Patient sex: M
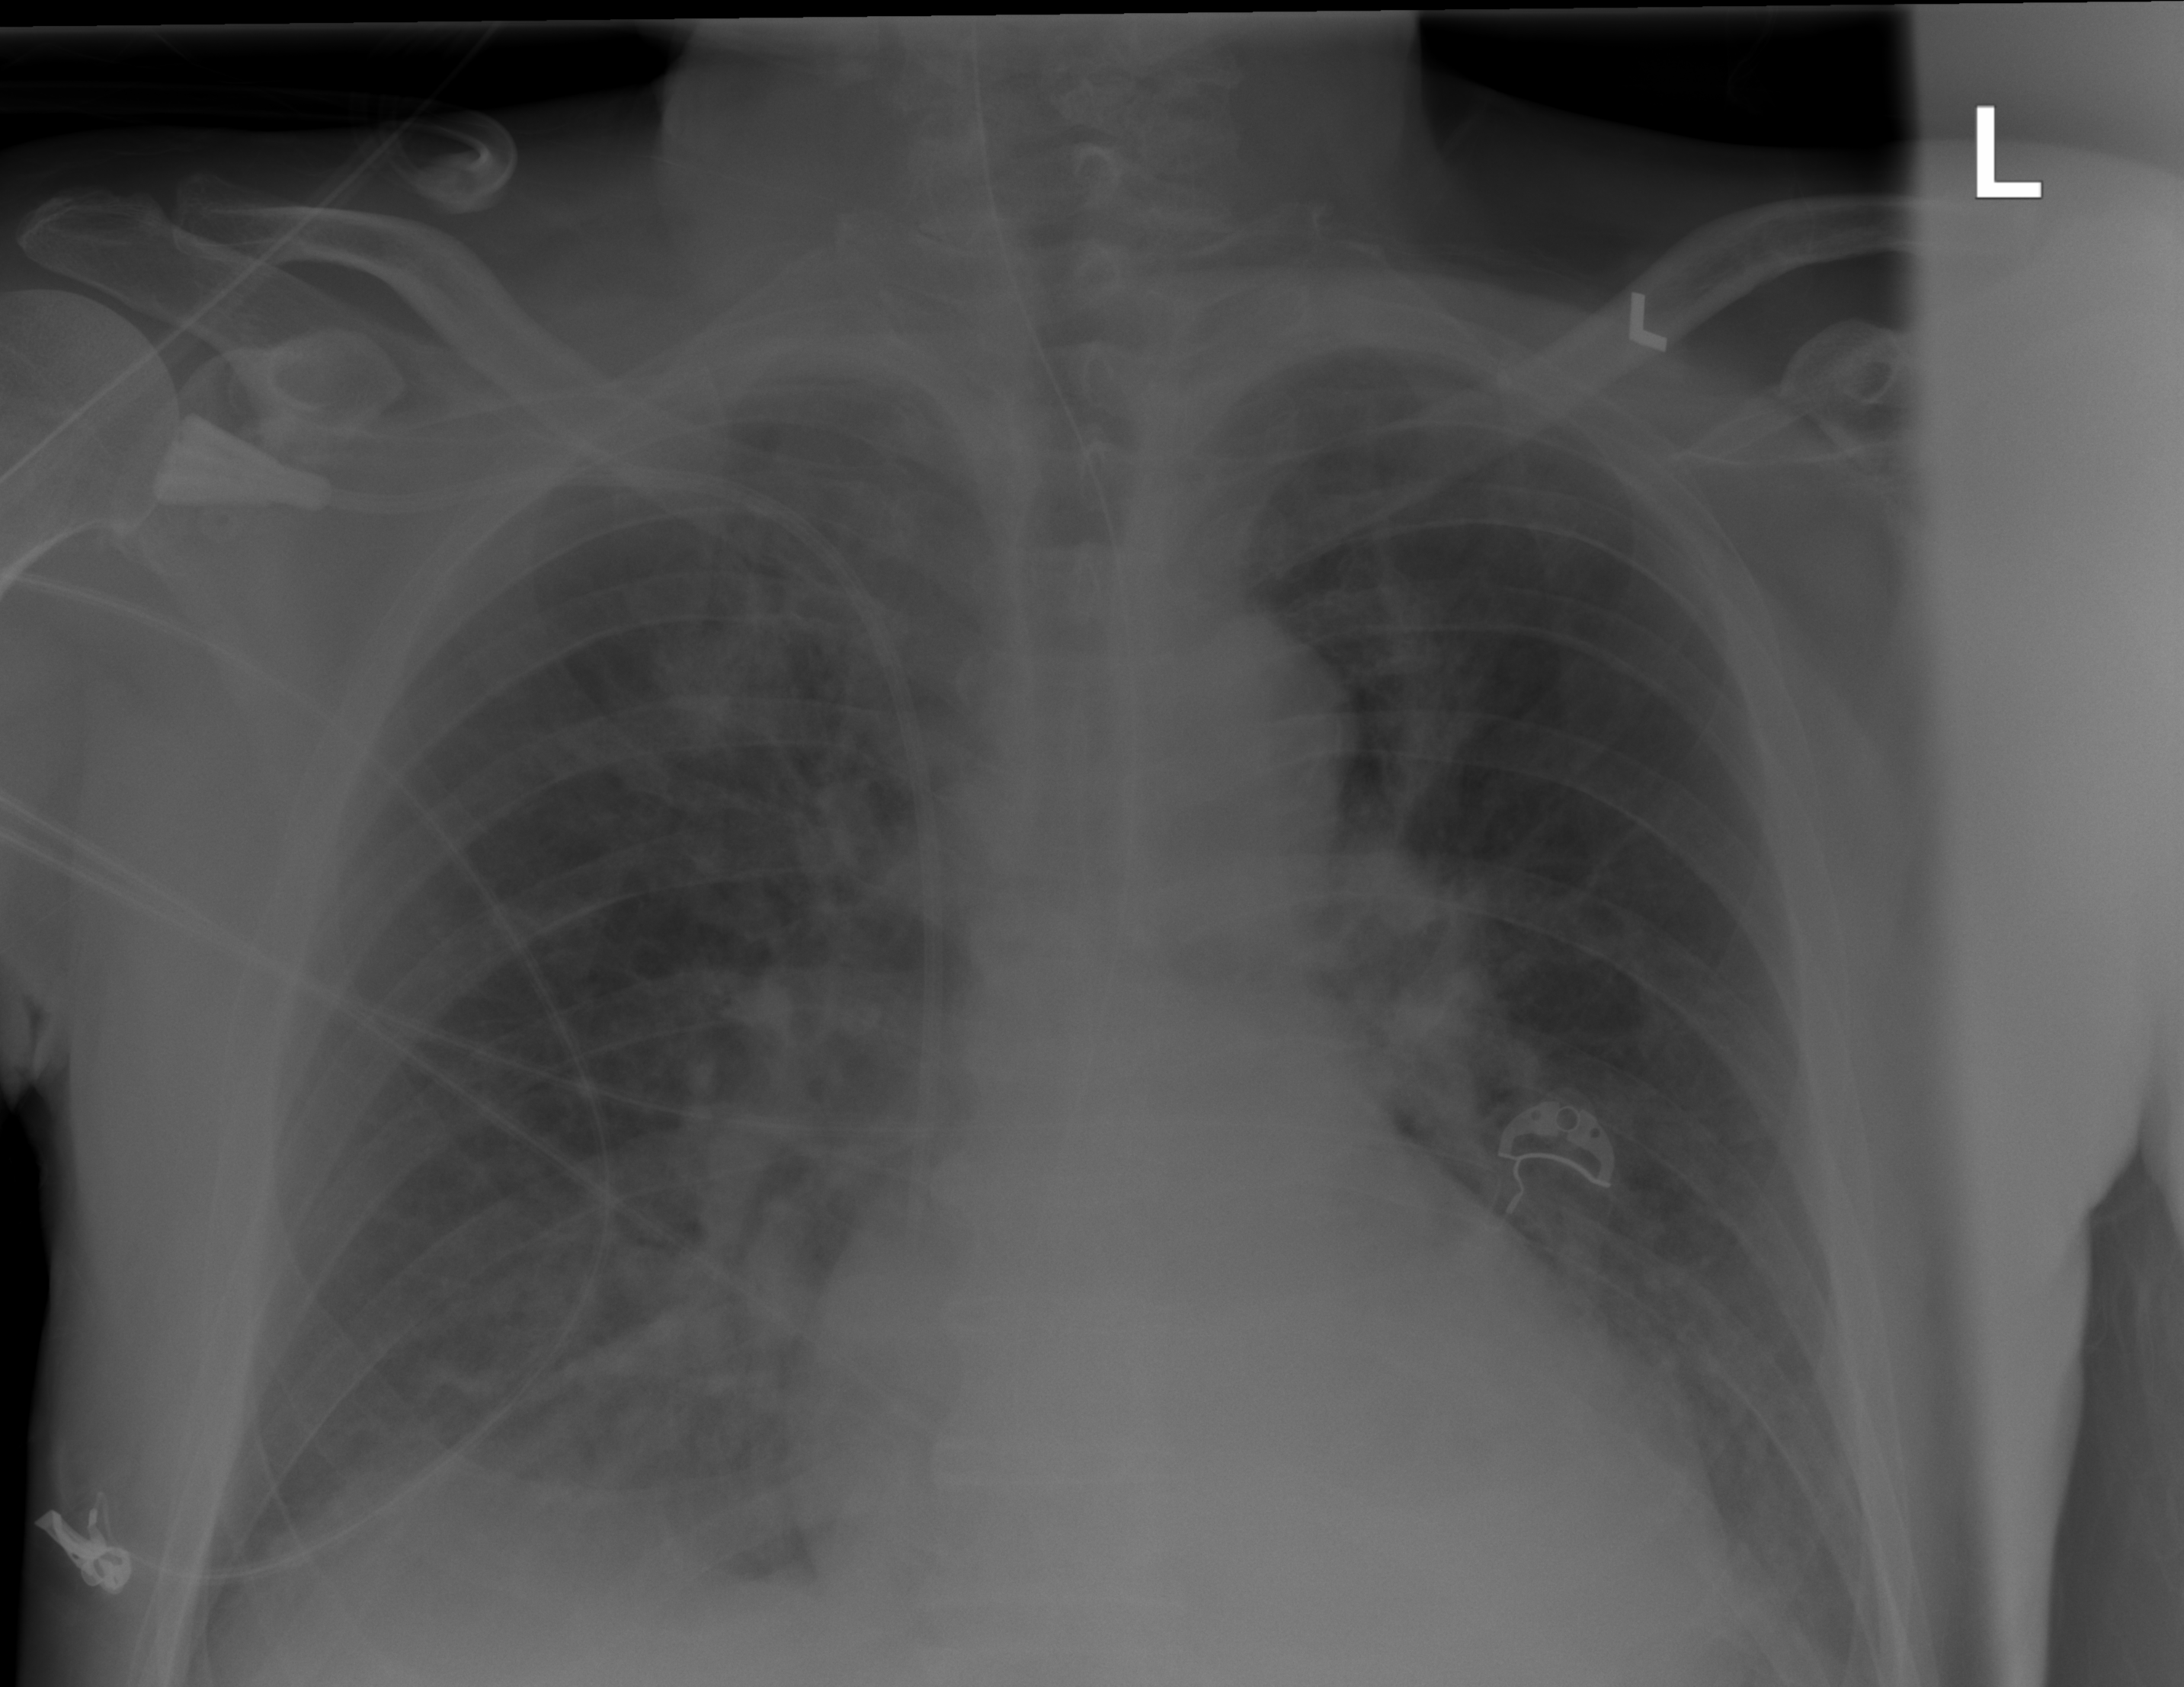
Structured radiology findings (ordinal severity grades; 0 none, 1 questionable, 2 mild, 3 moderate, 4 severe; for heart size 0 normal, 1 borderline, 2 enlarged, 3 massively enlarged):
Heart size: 2
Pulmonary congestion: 2
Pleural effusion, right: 1
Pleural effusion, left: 2
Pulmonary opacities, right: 3
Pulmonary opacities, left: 2
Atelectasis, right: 2
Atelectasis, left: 1